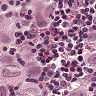
Metastatic tissue present: yes